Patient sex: F
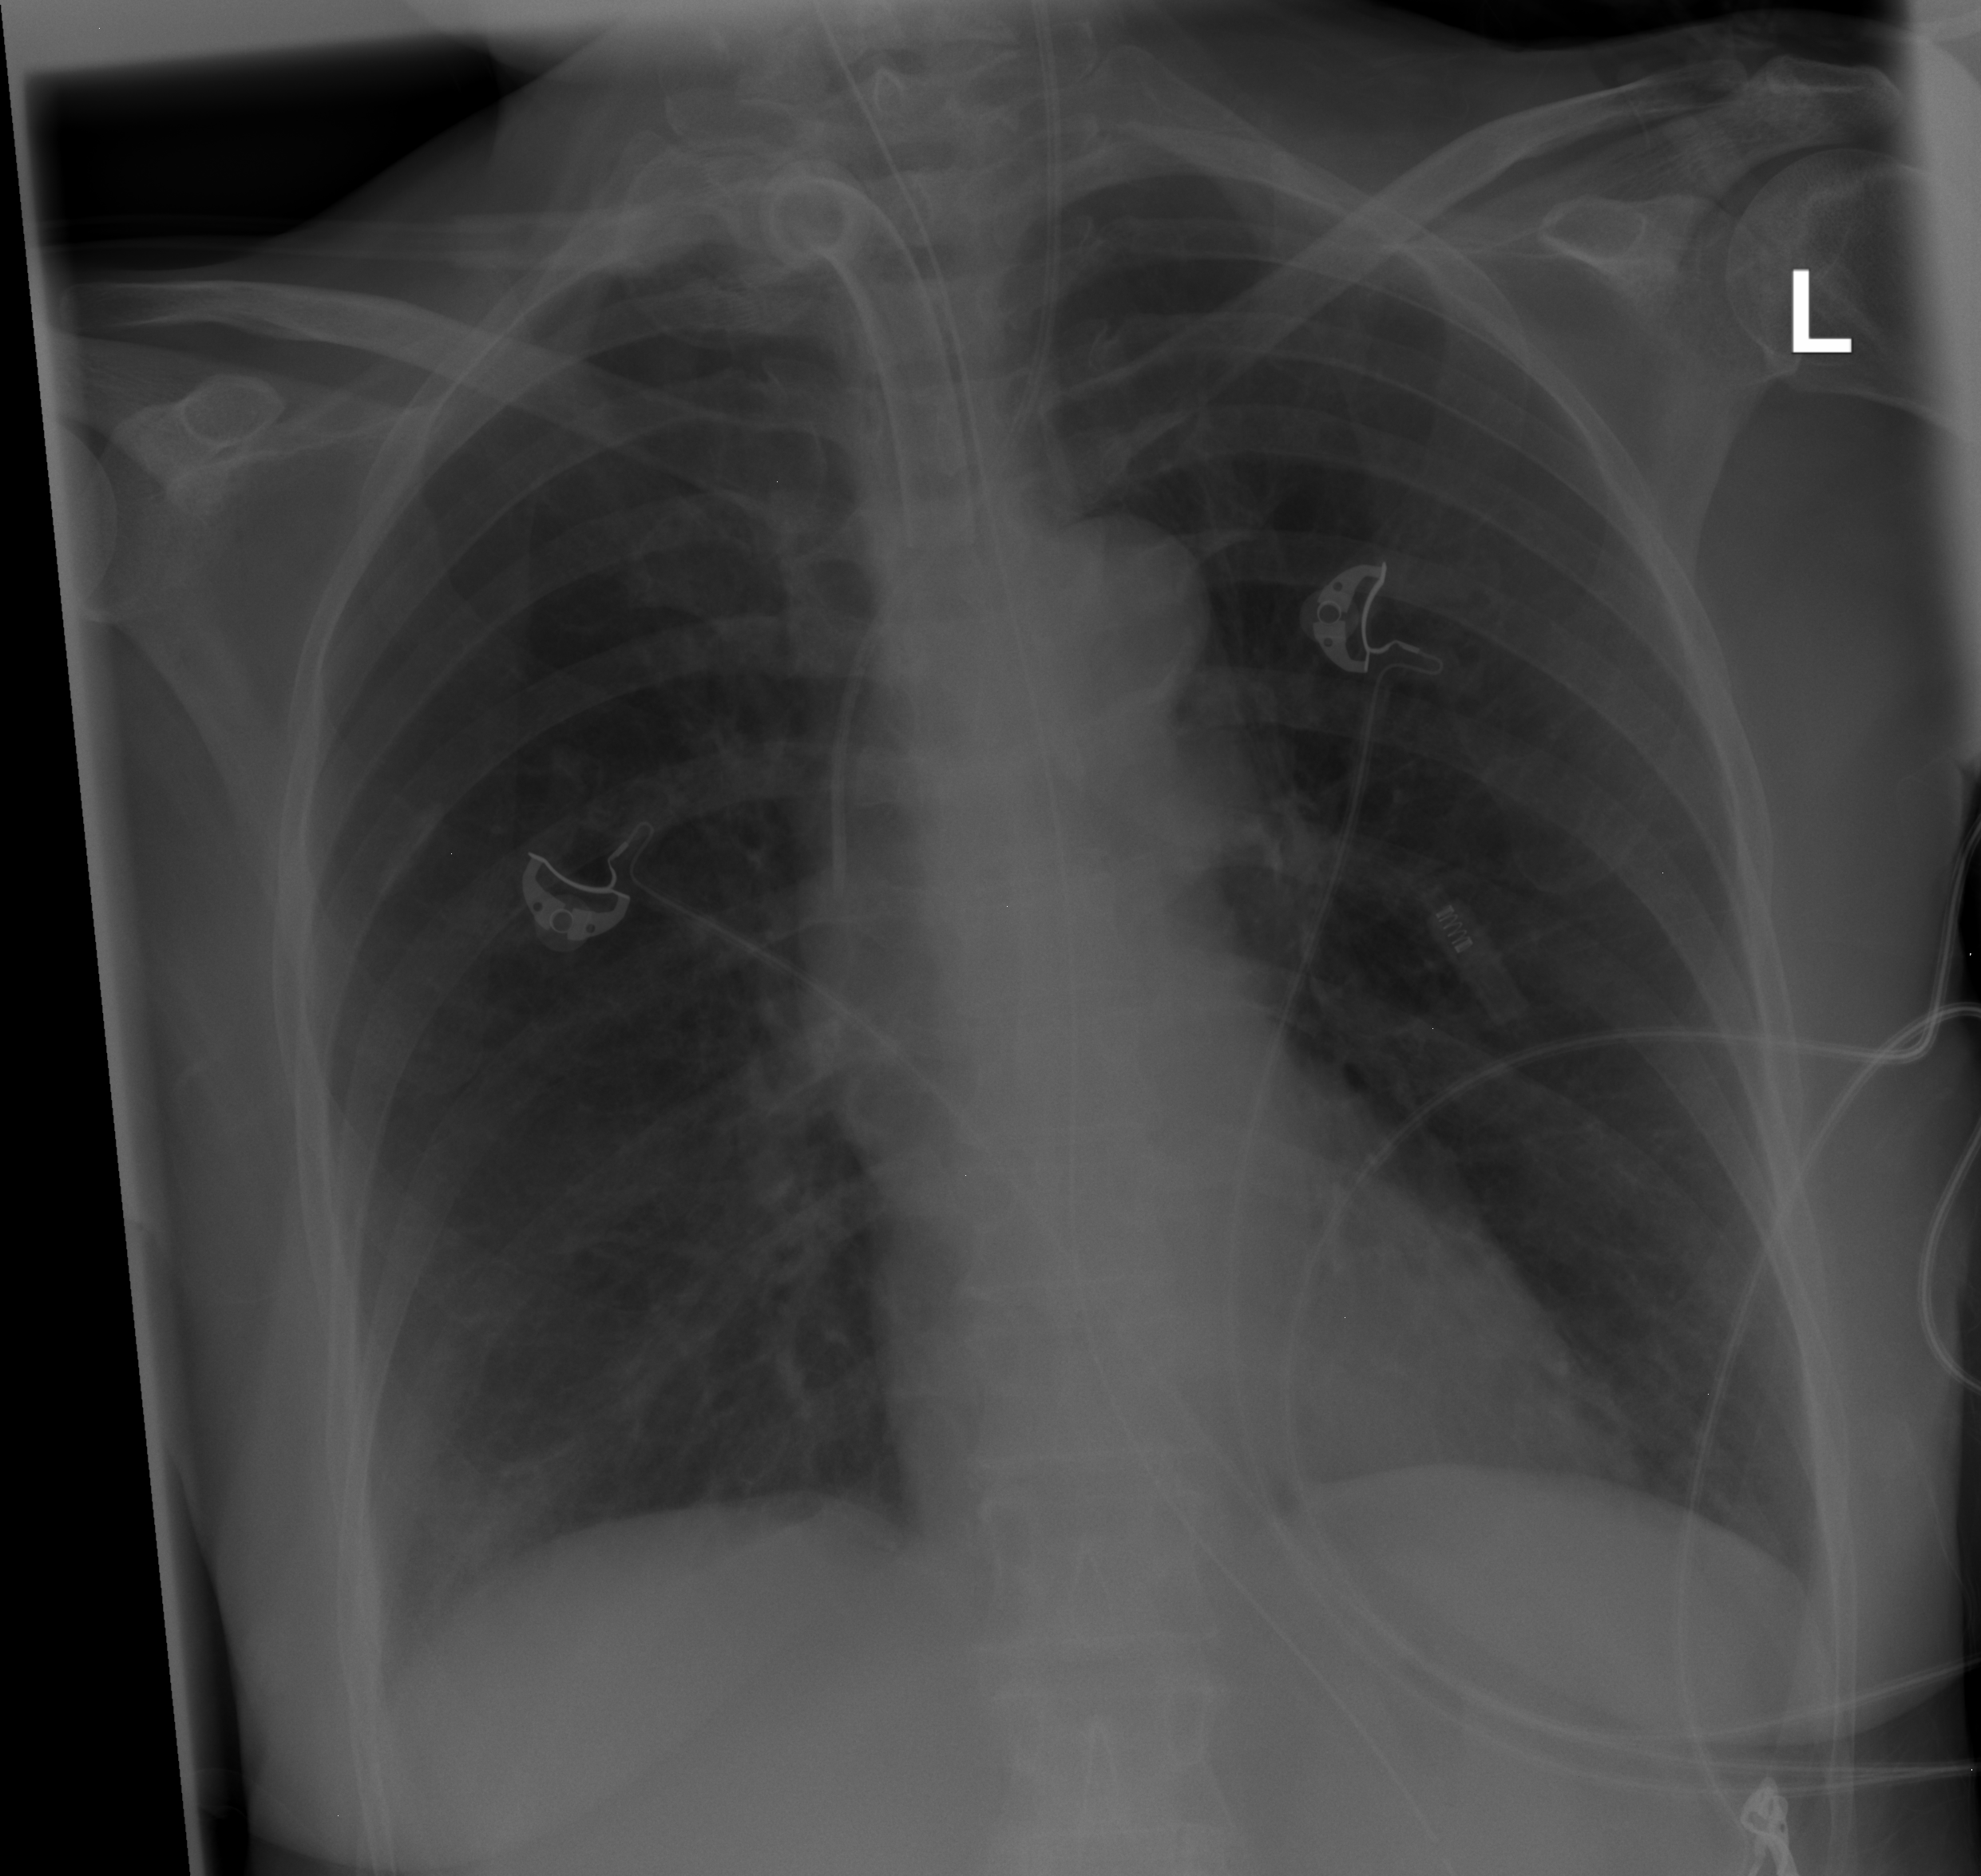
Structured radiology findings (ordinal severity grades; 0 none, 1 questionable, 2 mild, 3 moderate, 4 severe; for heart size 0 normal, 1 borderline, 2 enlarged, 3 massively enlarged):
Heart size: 0
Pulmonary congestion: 0
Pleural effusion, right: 0
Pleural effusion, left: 0
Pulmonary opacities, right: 0
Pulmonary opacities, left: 0
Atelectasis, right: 2
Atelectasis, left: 0